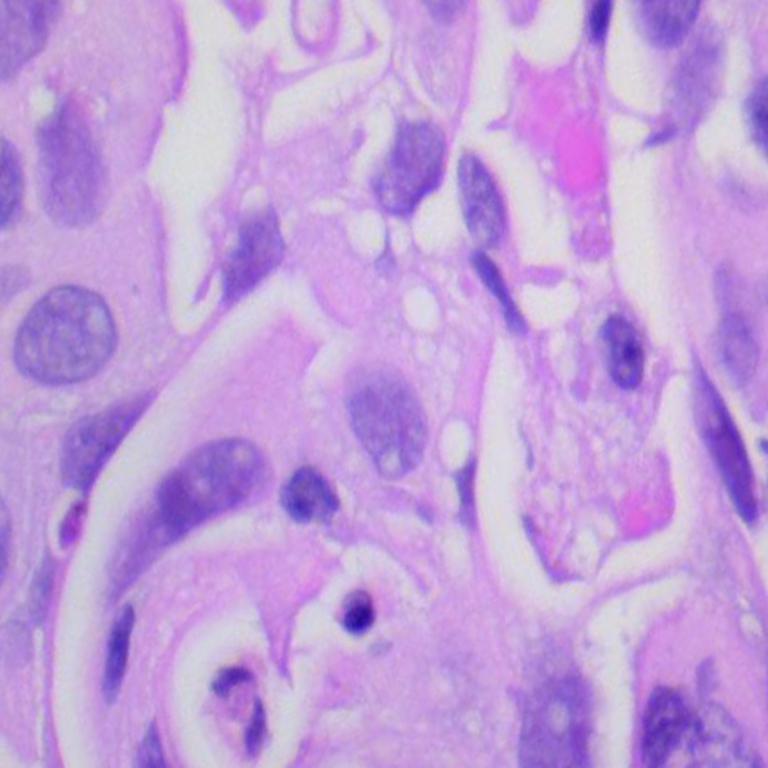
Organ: lung
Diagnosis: adenocarcinomas